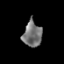
Tissue: prostate
Cell type: T cells
Senescence score: 0.3484
Nuclear area (px): 461
Mean DAPI intensity: 118.059